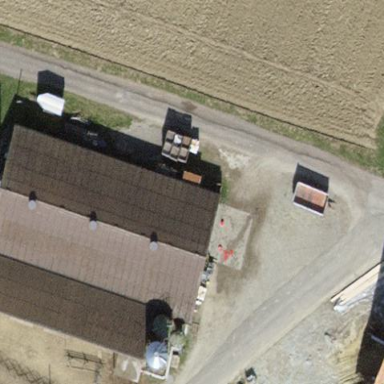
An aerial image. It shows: Farmyard area.